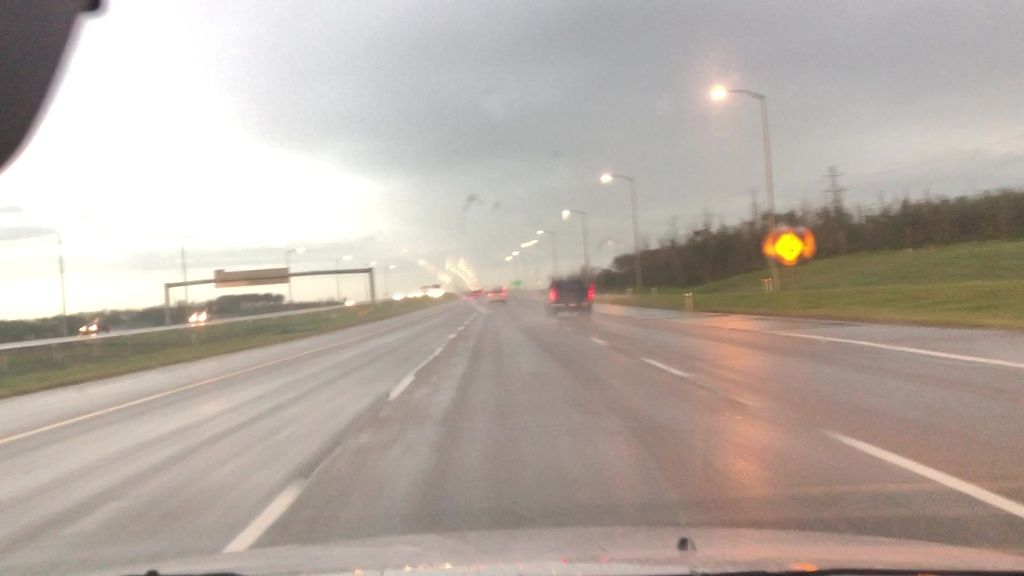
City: edmonton